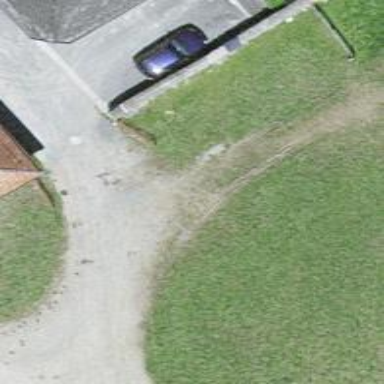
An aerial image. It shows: Gravel track road.